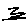
Label: zigzag